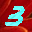
Label: 3